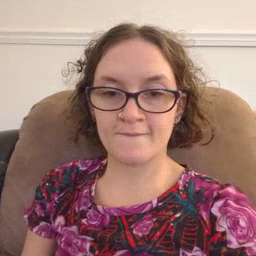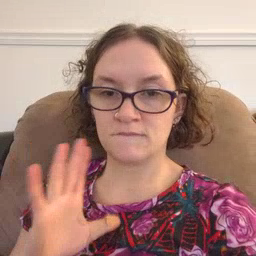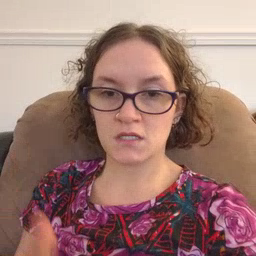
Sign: fine